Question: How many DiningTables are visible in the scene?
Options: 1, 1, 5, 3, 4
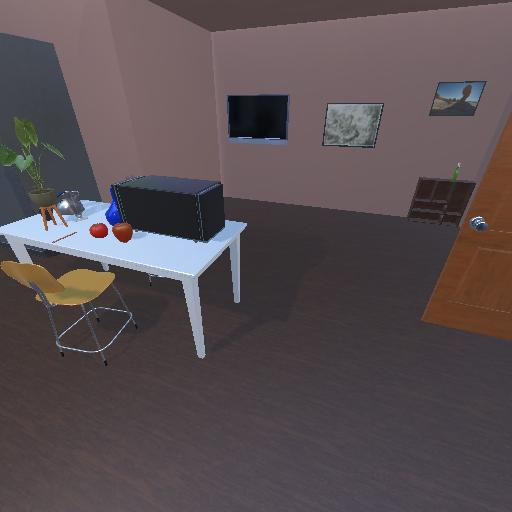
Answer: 1